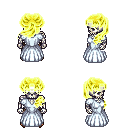
a pixel art fantasy rpg character, male body template, skeleton, underdress, robe skirt, gold princess hairstyle, gold boots, four views (front, back, left, right), 2x2 character sprite sheet, small pixel art, hard edges, no anti-aliasing